Field crop: maize
Growth stage: 1
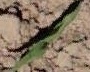
Species: maize